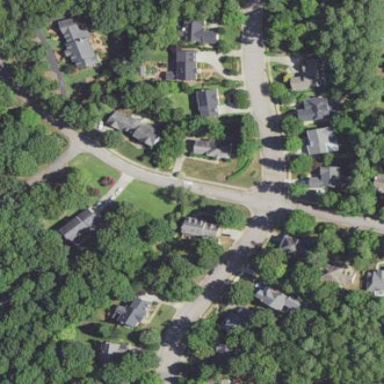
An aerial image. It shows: Residential neighbourhood.